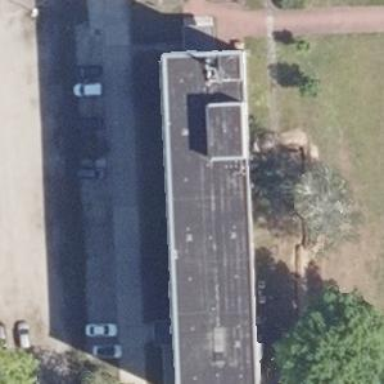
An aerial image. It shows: Office building.